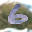
Label: 6